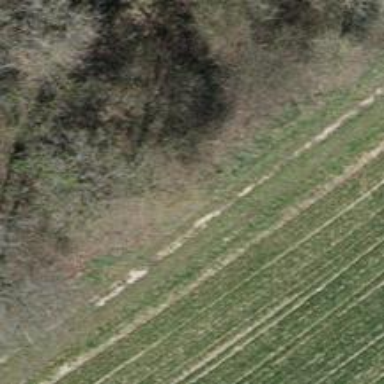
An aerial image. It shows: Track with grass surface categorized as grade4 tracktype.